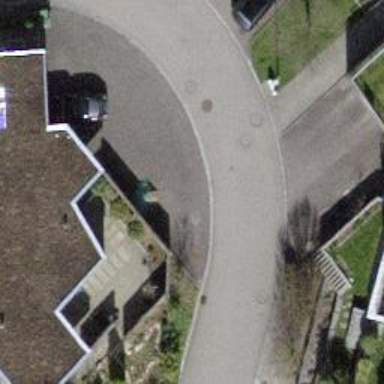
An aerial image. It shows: Residential road with asphalt surface and no sidewalks.